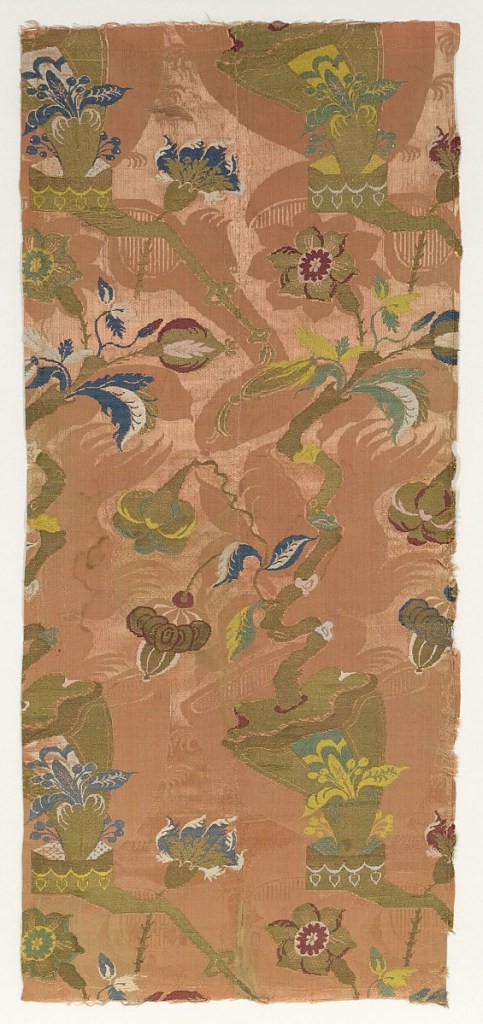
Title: Fragments
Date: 1700–1708
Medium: silk, metallic Technique: damassé foundation fabric (8-harness satin plus plain weave) plus discontinuous supplementary wefts bound on the front in 1/3 twill by the foundation warp
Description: Flowering tree in an urn in the "Bizarre" style in multi-color silk and metallic superimposed on a shadow-like pattern in salmon-on-salmon background.